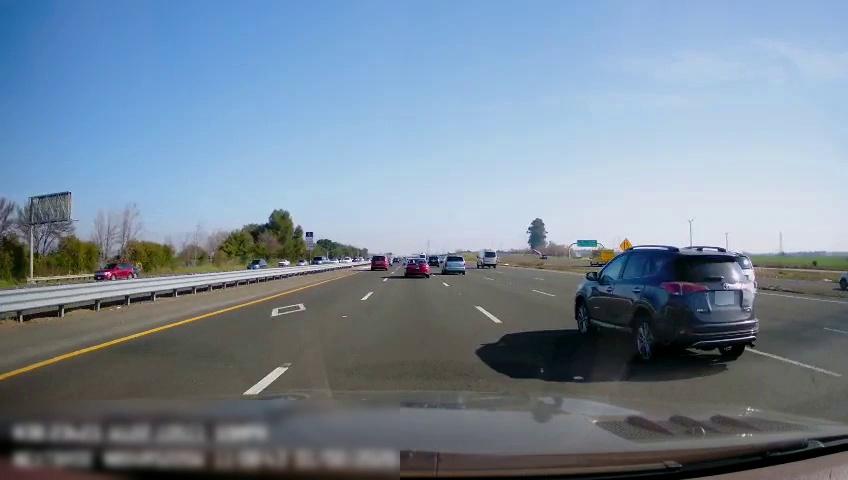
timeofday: Day
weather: Sunny
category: Drivable Space
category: Drivable Space
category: Drivable Space
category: Vehicles | Truck
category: Vehicles | Van
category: Vehicles | SUV
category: Vehicles | Van
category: Vehicles | SUV
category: Vehicles | Van
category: Vehicles | Van
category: Vehicles | Car
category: Vehicles | Car
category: Vehicles | Car
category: Vehicles | Car
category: Vehicles | Truck
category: Vehicles | Car
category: Vehicles | SUV
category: Vehicles | Car
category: Lanes | Alternate Lane
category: Lanes | Current Lane
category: Lanes | Current Lane
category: Lanes | Alternate Lane
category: Lanes | Alternate Lane
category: Lanes | Alternate Lane
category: Traffic | Signs
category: Traffic | Signs
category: Traffic | Signs
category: Traffic | Signs